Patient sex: M
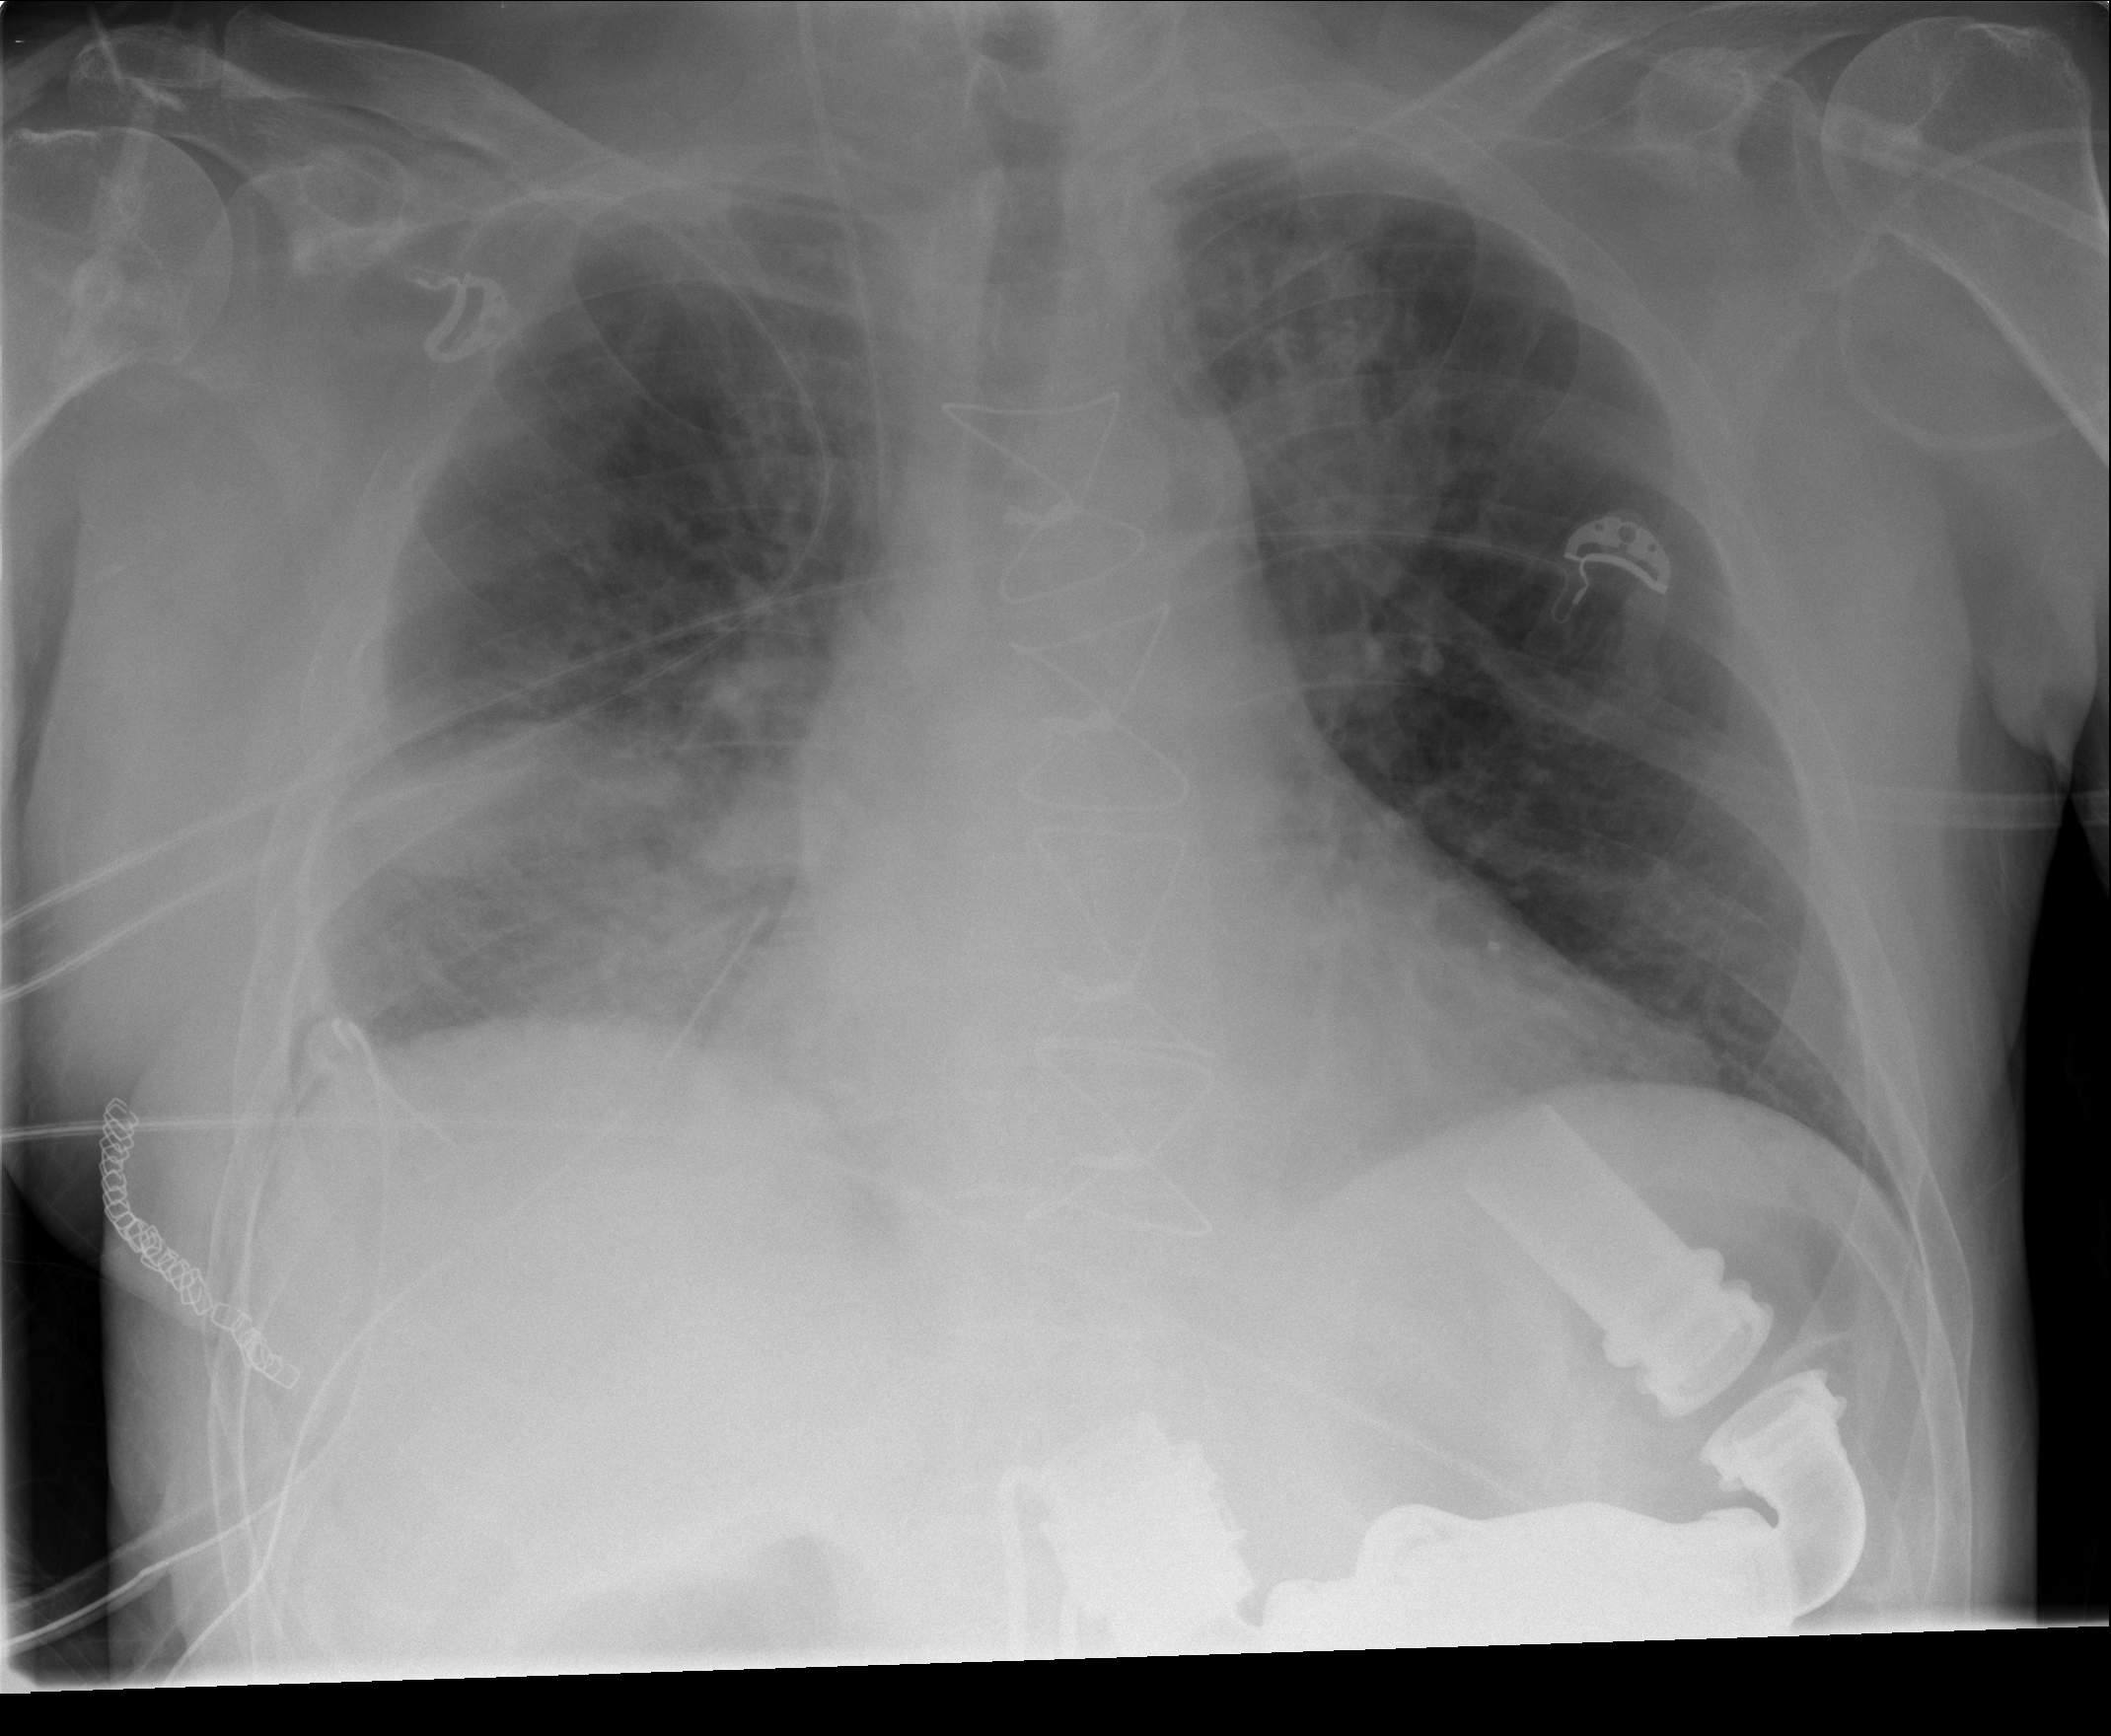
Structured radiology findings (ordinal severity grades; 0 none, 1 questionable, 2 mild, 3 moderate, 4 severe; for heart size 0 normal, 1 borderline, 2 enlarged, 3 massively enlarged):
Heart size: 0
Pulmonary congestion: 1
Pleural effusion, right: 2
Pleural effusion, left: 0
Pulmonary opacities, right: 2
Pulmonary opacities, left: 0
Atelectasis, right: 2
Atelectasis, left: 2